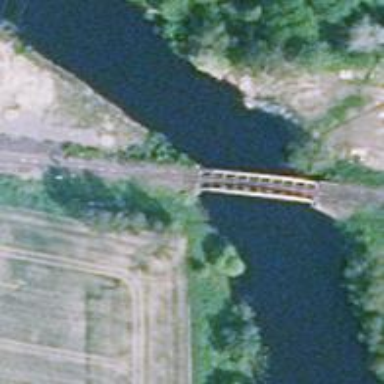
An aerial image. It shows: Bridge carrying railway with B1 track class.